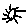
Label: sun